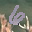
Label: 6